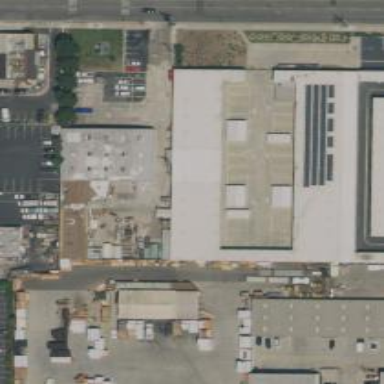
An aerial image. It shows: Building used for storage rental.